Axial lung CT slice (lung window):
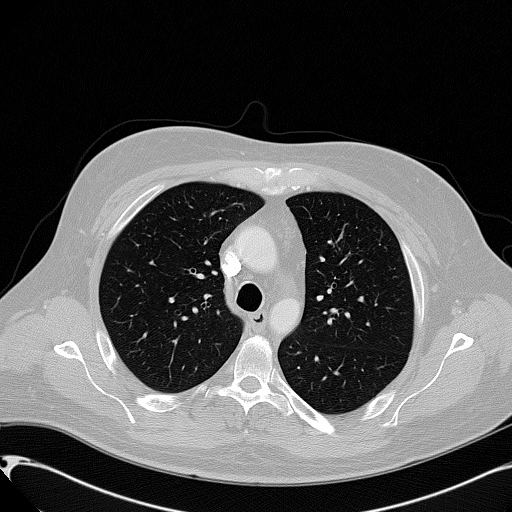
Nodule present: no